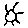
Label: sun